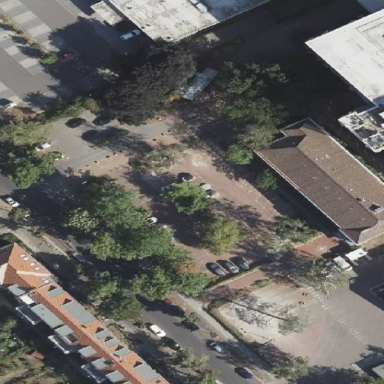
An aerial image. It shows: Parking available on the street side.